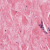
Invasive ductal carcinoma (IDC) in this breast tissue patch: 0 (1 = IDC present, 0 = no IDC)